Question: I'm using python to simulate some automation models, and with the help of matplotlib I'm producing plots like the one shown below.

I'm currently plotting with the following command:
'''
ax.imshow(self.g, cmap=map, interpolation='nearest')
'''
where 'self.g' is the binary map ('0' -> blue, '1' -> red in my current plots).
However, to include this in my report I would like the plot to be with black dots on white background instead of red on blue. How do I accomplish that?
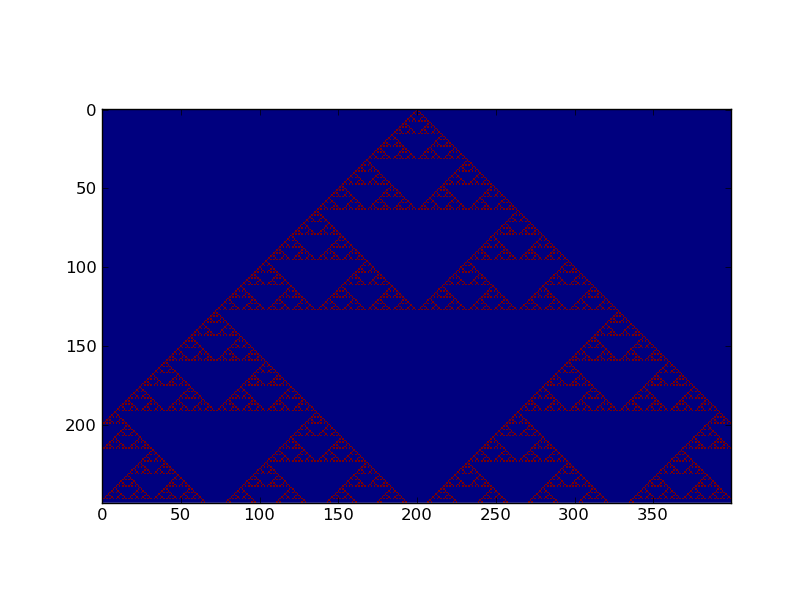
Answer: You can change the color map you are using via the 'cmap' keyword. The color map ''Greys'' provides the effect you want. You can find a list of <URL>.
'''
import matplotlib.pyplot as plt
import numpy as np
np.random.seed(101)
g = np.floor(np.random.random((100, 100)) + .5)
plt.subplot(211)
plt.imshow(g)
plt.subplot(212)
plt.imshow(g, cmap='Greys', interpolation='nearest')
plt.savefig('blkwht.png')
plt.show()
'''
which results in: